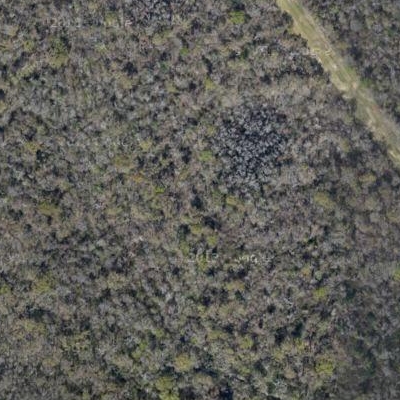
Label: eForest